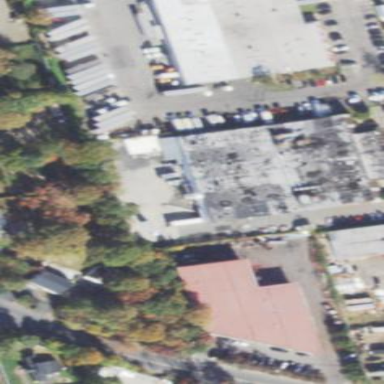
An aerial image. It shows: Commercial building.